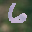
Label: 6